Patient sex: M
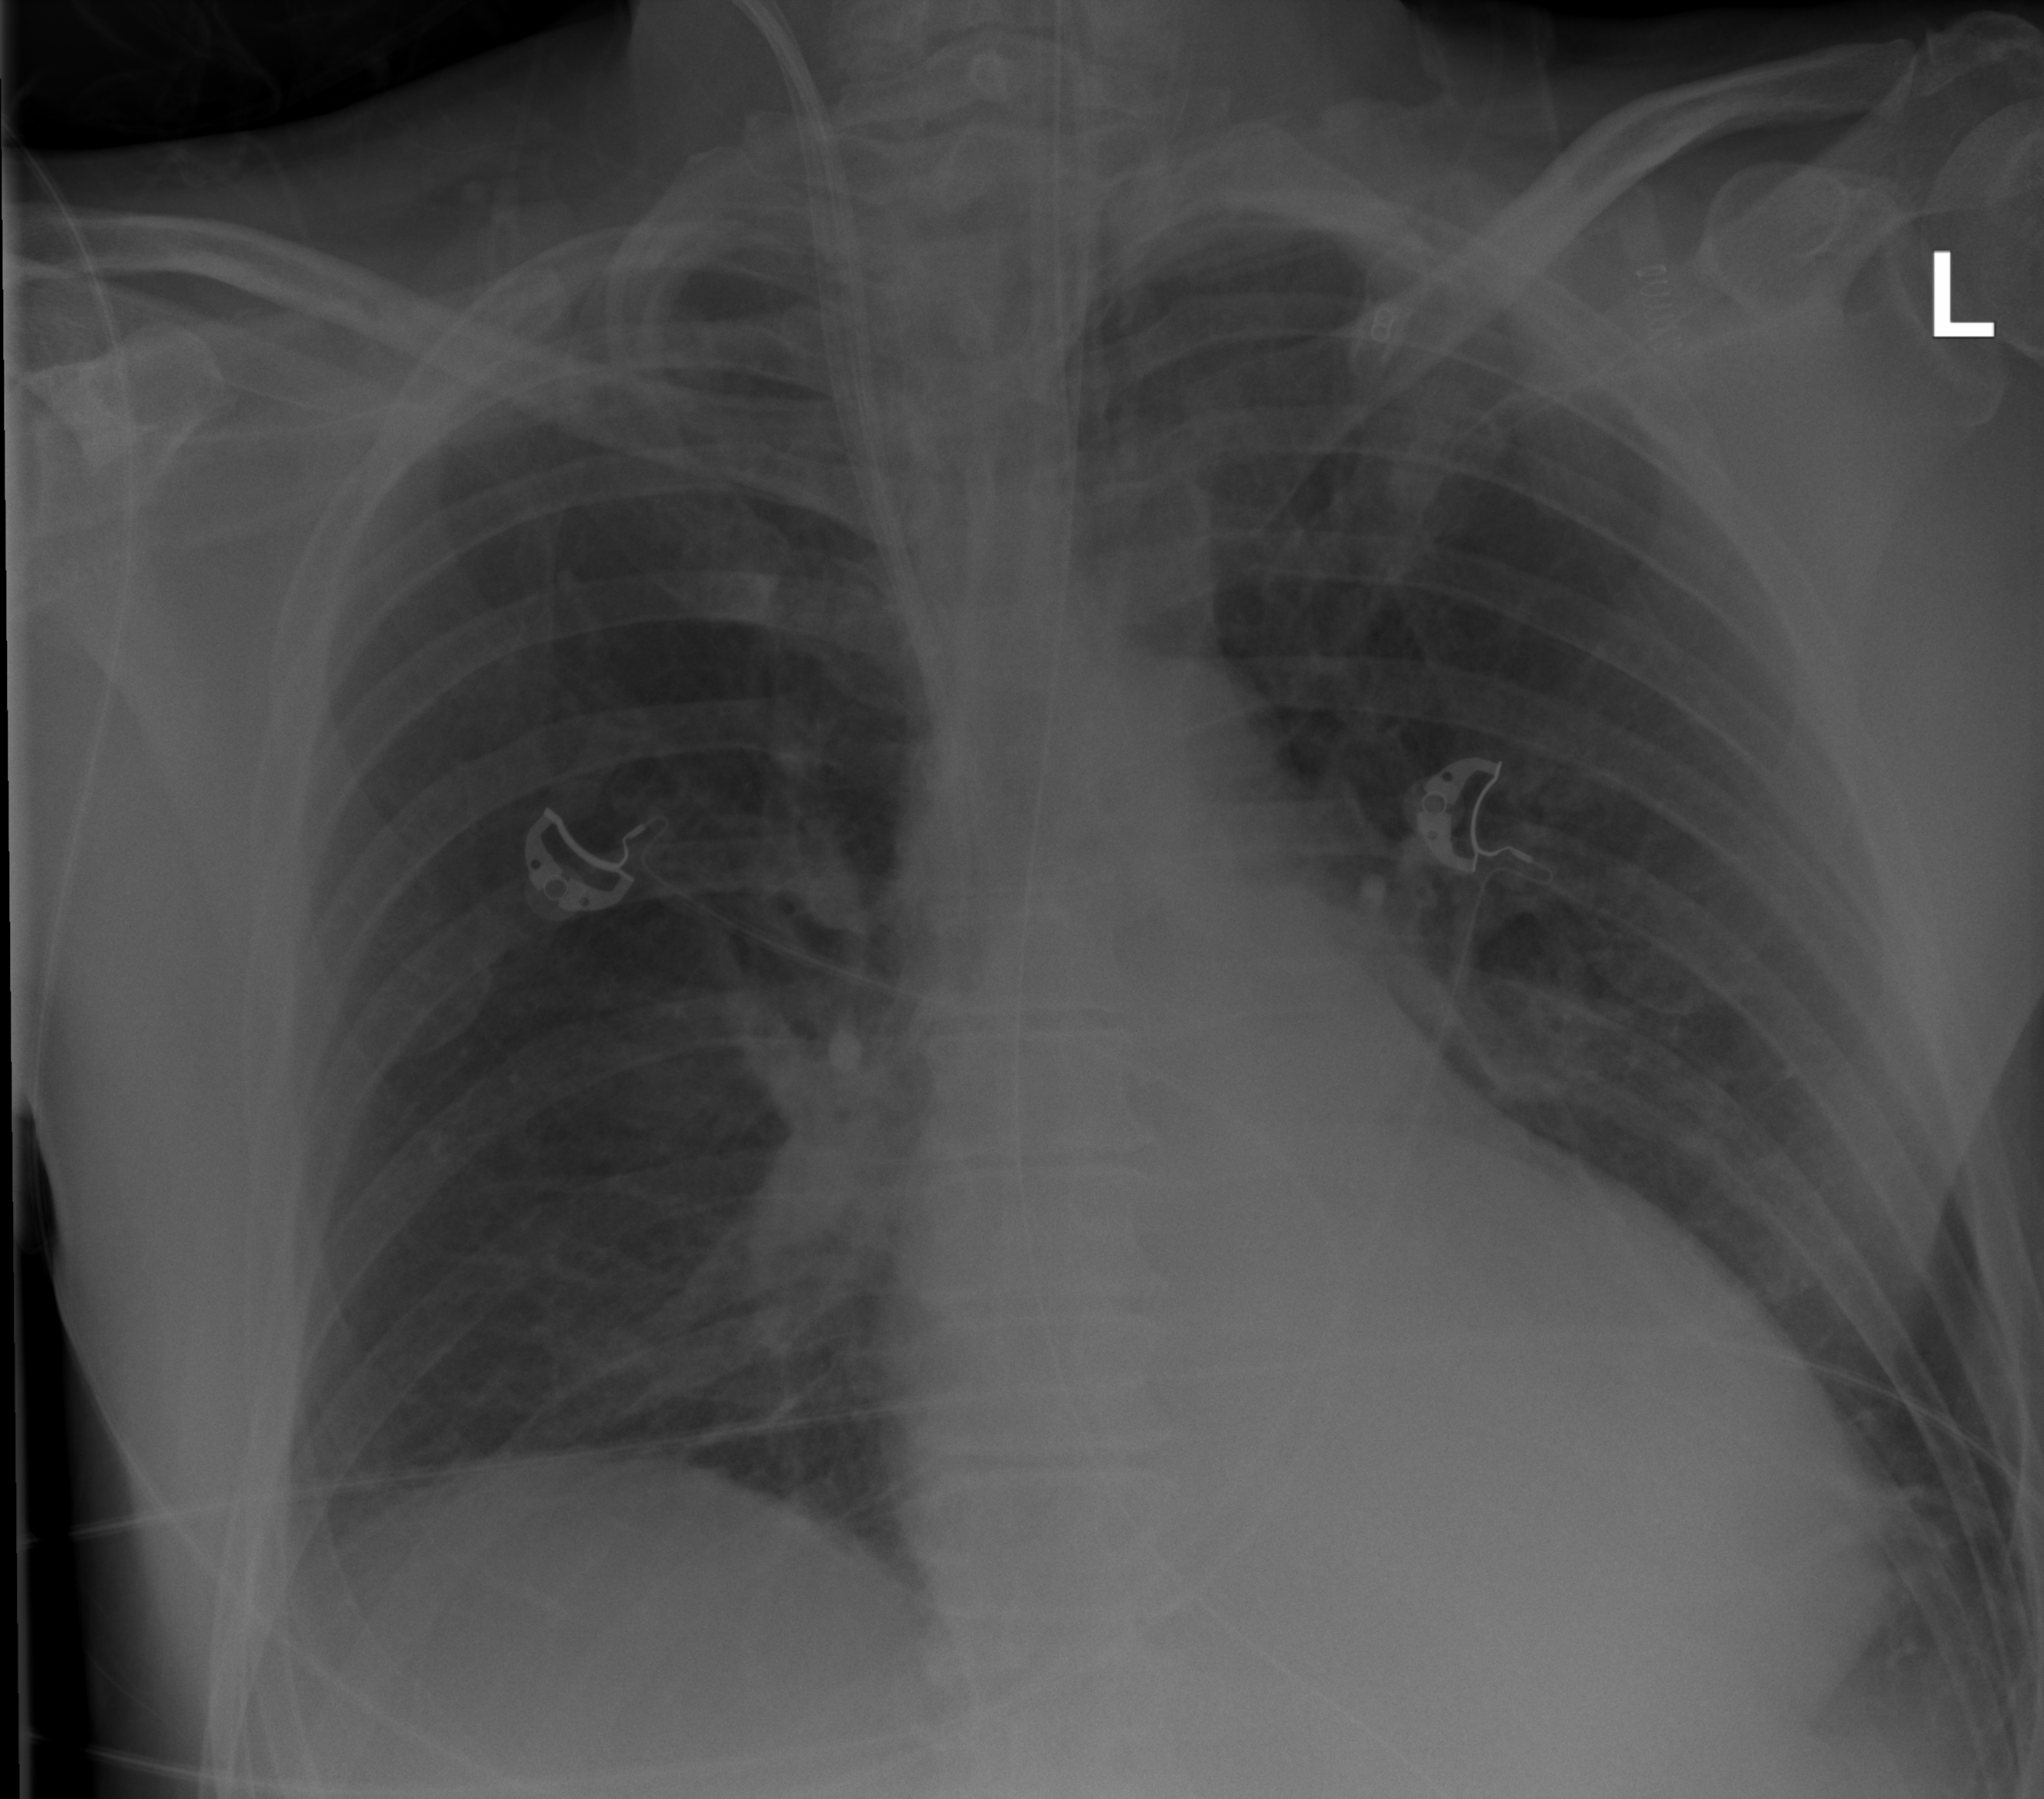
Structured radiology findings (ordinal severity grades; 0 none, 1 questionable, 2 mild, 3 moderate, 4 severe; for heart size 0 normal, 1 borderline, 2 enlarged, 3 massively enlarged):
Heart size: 0
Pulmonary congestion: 0
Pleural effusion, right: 0
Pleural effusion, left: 1
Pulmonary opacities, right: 2
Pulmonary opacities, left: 0
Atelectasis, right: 2
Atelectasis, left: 2